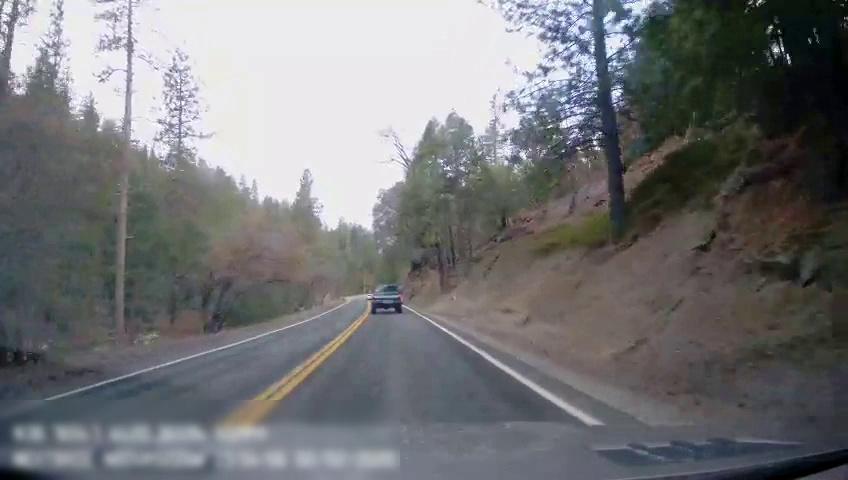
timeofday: Day
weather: Sunny
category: Drivable Space
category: Vehicles | Truck
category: Lanes | Current Lane
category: Lanes | Current Lane
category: Lanes | Alternate Lane